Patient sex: M
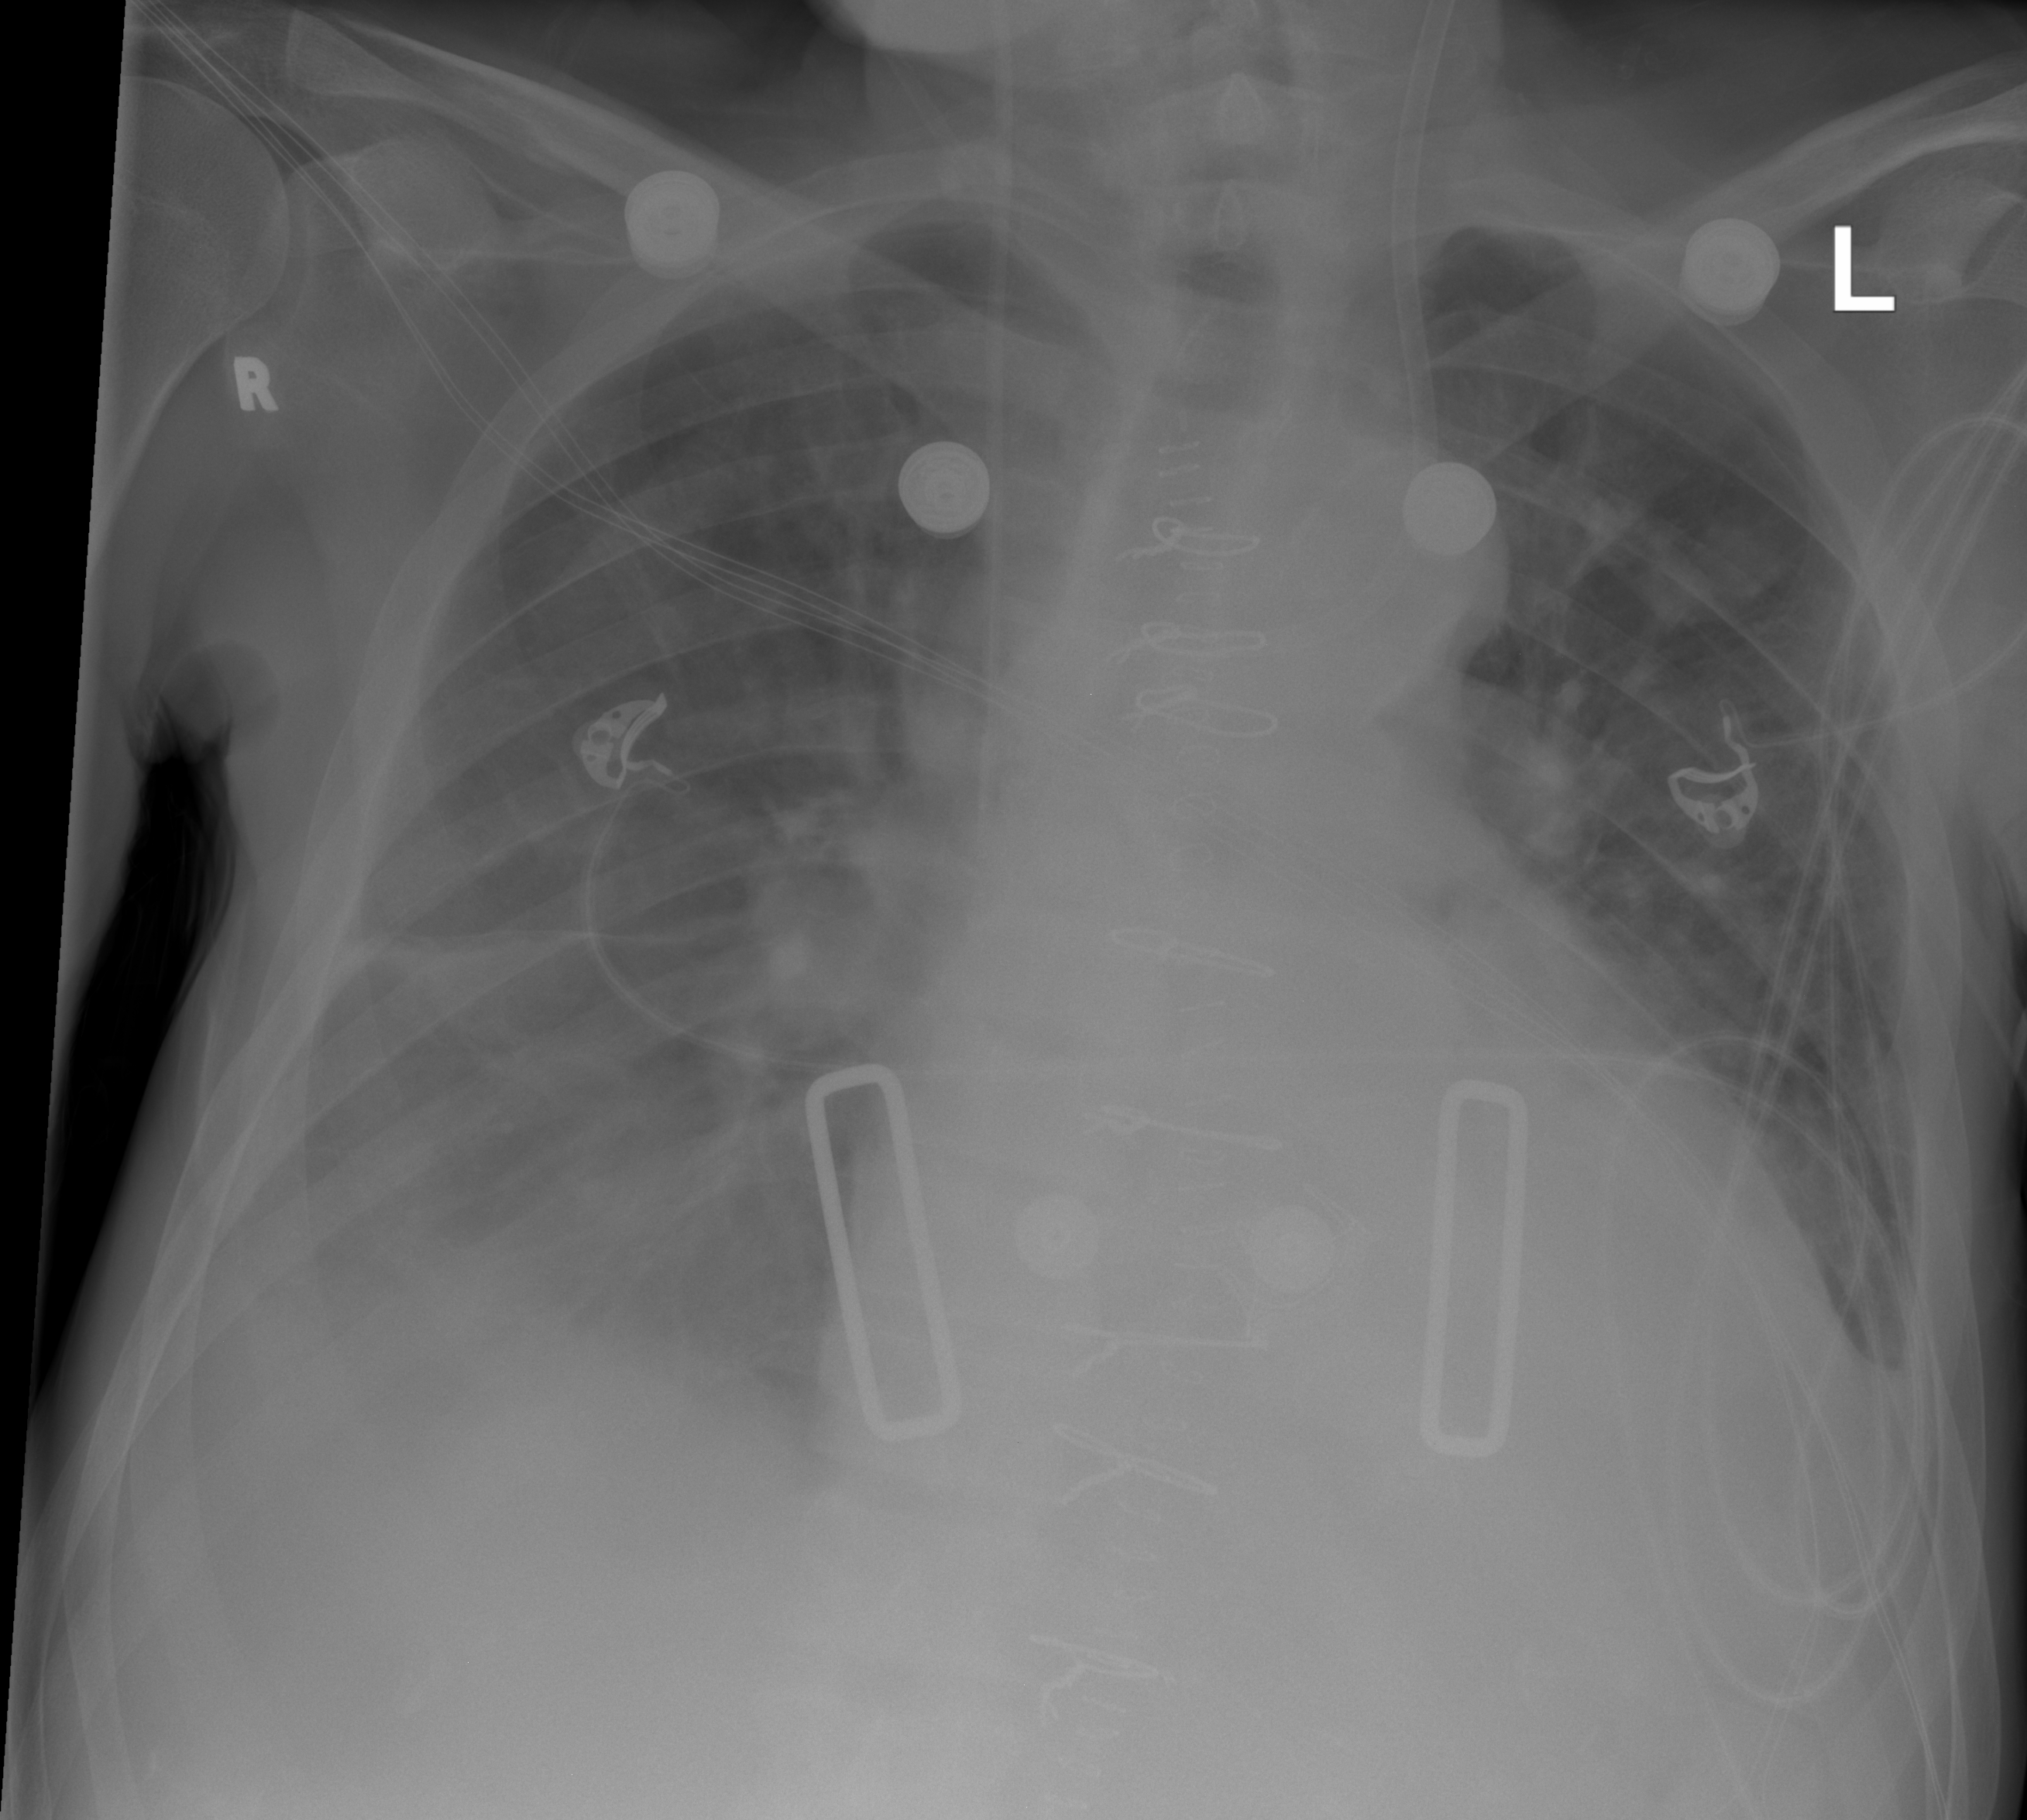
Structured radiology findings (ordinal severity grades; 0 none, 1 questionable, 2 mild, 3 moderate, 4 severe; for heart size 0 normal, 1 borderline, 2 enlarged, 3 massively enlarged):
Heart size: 2
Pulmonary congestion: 2
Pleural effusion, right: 3
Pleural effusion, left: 2
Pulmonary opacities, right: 0
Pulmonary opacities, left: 0
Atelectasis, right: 2
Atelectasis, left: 1